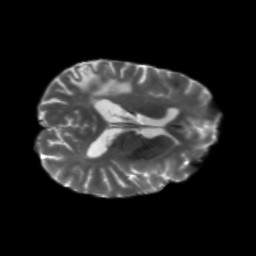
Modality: T2w
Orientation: axial
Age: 47
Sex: male
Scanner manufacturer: siemens
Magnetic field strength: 3 T
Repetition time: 5.25 s
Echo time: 0.08 s